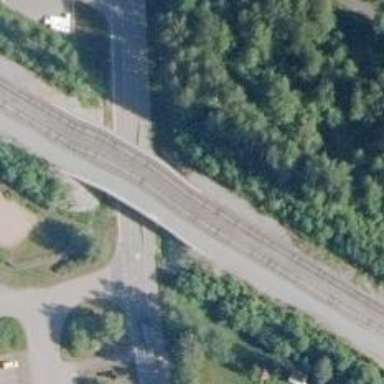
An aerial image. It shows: Bridge over railway track classified as B1.